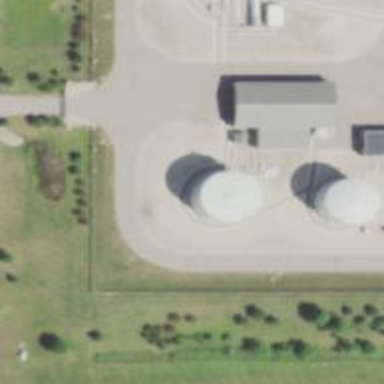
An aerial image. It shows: Storage tank with man-made structure.